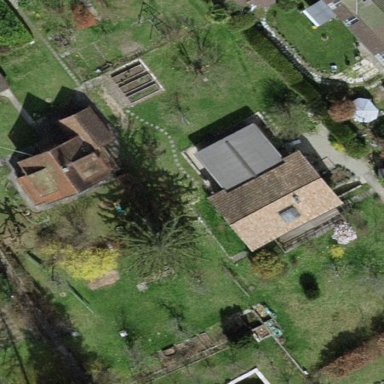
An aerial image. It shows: Garden enclosed by fence.